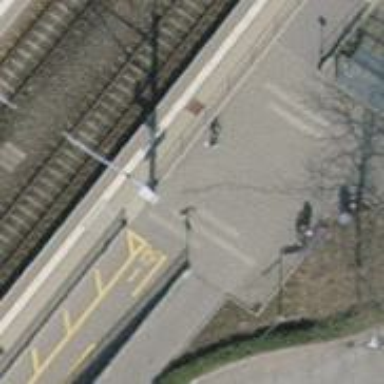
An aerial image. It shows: Asphalt cycleway also suitable for walking.